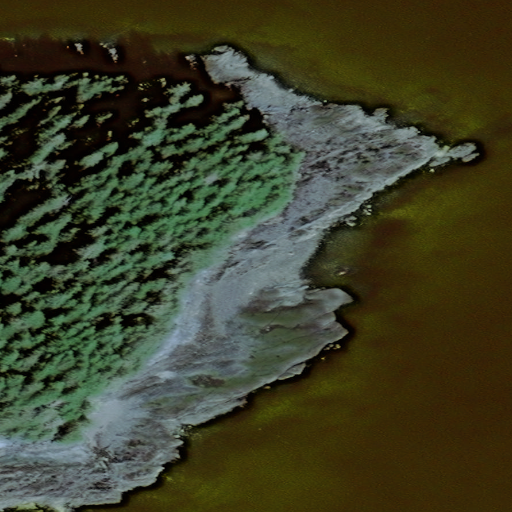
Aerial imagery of cape in Alaska named Log Point containing only unknown